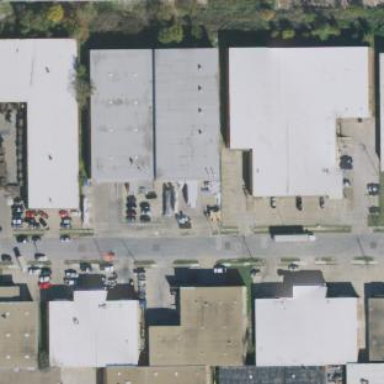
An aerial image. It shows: Warehouse building.